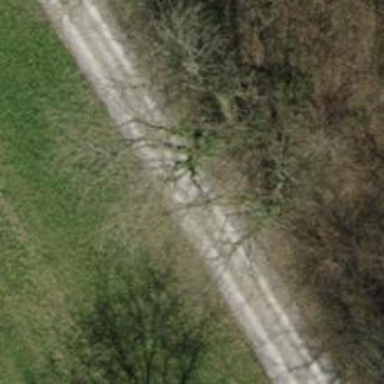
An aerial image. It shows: Compacted track with grade2 level.